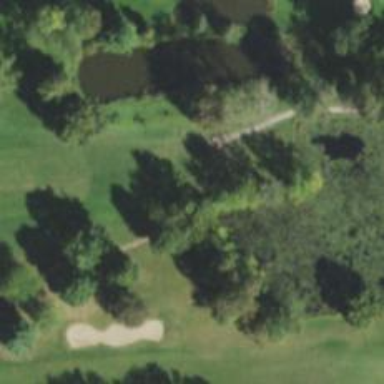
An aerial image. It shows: Path for both road and golf.